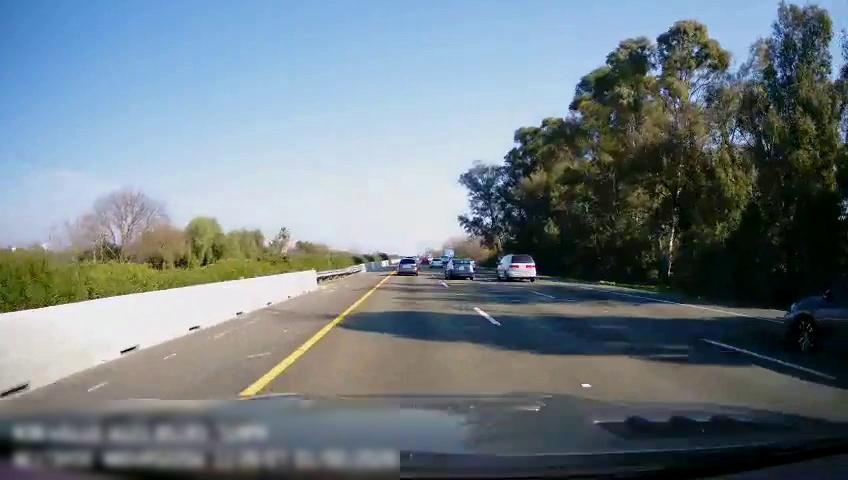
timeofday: Day
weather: Sunny
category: Drivable Space
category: Vehicles | SUV
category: Vehicles | SUV
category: Vehicles | Car
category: Vehicles | Car
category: Vehicles | SUV
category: Vehicles | Car
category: Vehicles | Truck
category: Lanes | Current Lane
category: Lanes | Current Lane
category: Lanes | Alternate Lane
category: Lanes | Alternate Lane